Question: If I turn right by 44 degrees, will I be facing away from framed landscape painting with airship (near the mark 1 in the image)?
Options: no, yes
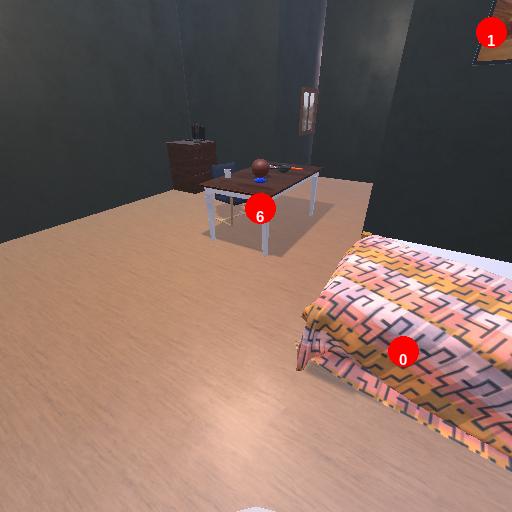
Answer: no